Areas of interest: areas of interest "Train Station"
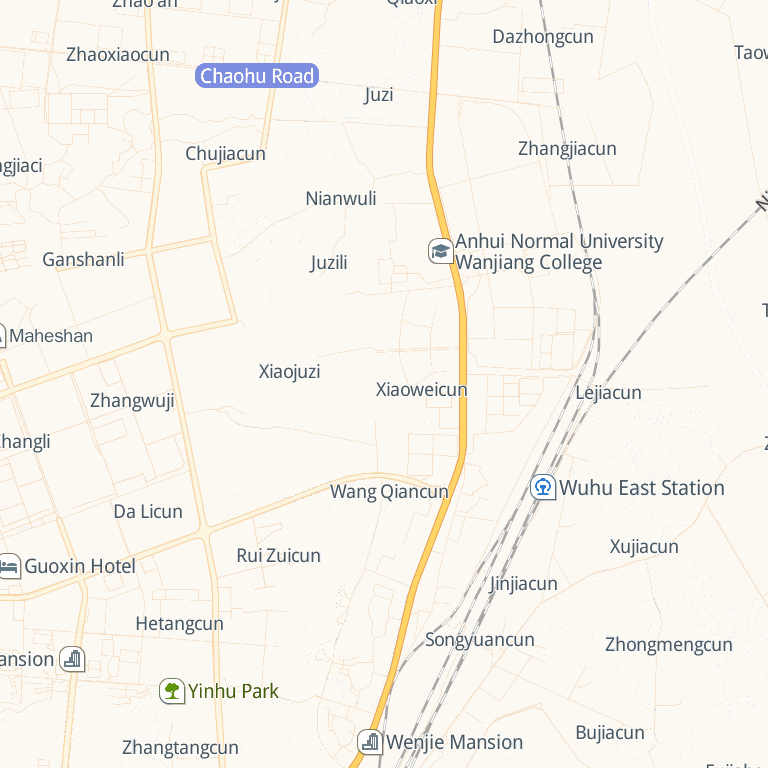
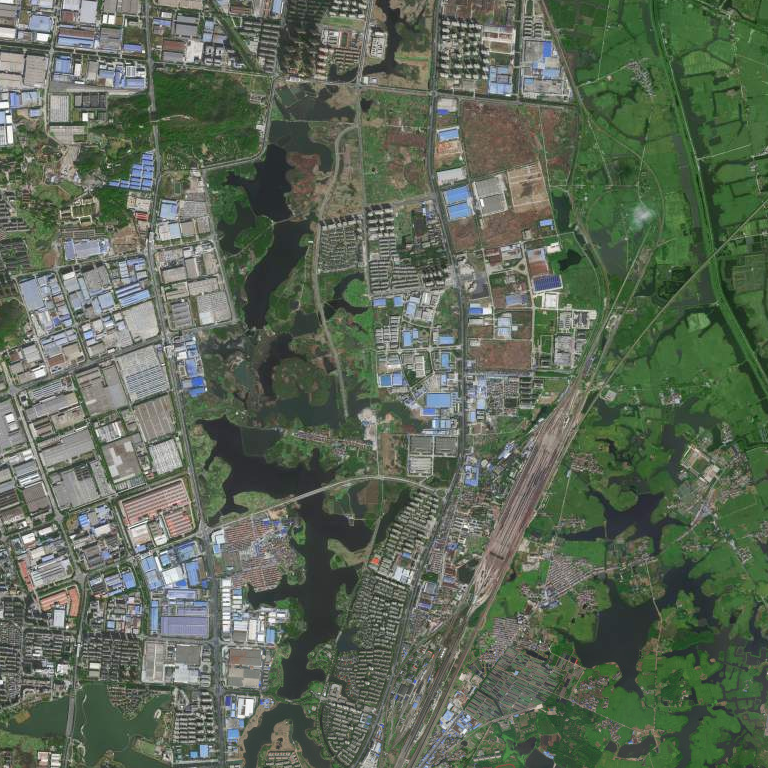